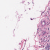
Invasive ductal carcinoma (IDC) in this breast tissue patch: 0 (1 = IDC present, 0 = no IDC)